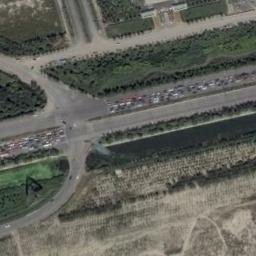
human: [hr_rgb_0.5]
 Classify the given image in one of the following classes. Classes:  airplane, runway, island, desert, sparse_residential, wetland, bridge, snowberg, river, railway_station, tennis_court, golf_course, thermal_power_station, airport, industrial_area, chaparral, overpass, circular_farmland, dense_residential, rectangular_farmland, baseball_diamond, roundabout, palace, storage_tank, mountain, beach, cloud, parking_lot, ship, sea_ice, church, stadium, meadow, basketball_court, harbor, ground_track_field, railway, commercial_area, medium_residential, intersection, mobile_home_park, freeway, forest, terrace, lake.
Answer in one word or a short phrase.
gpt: intersection